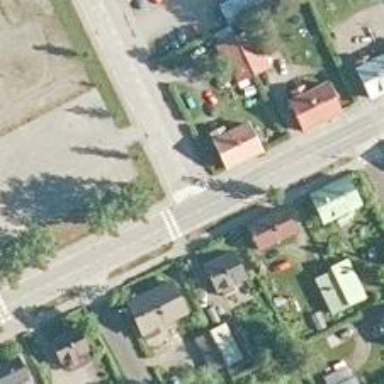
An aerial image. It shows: Uncontrolled crossing on the road.